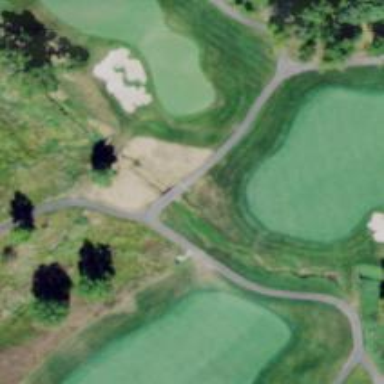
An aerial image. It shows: Pathway for golfing.